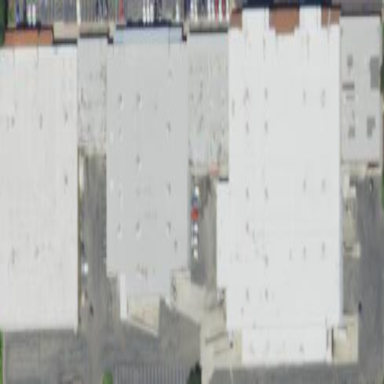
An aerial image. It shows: Retail building.